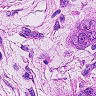
Metastatic tissue present: yes